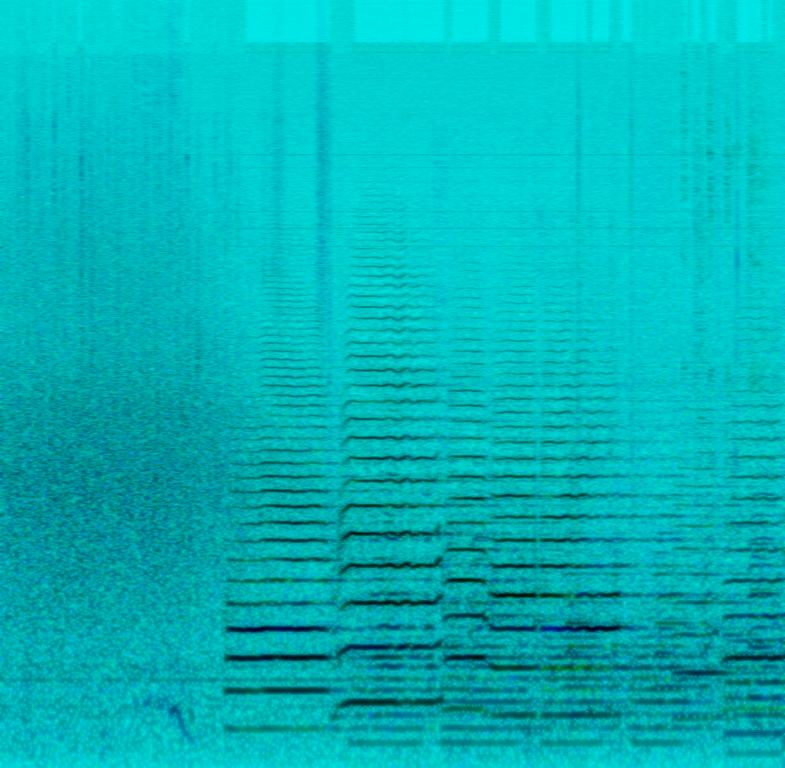
This is a live classical music performance. The piece is being performed by a brass orchestra. There is a trombone playing the lead melody while other trombones and a tuba play the bass backing. The atmosphere is epic. This piece could be playing in the soundtrack of a historical drama movie during the scenes of an army marching towards the enemy territory.